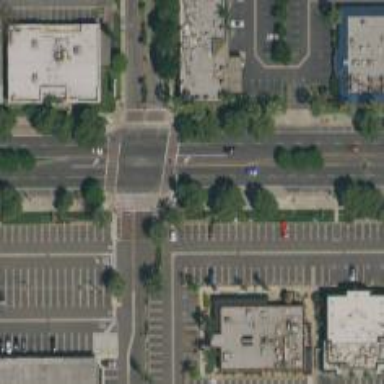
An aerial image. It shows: Solid stop line on the road marking.